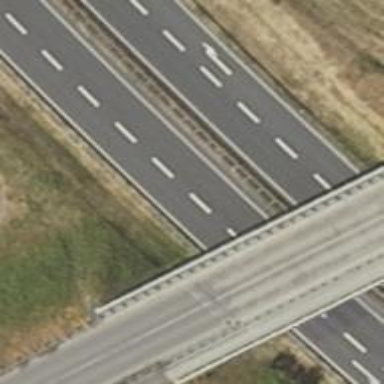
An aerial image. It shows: Asphalt trunk motorway.